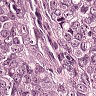
Metastatic tissue present: yes